Question: I am getting the following "Passed-by-value struct argument contains uninitialized data" in the code section below:
'''
for ( int i = 0; i < 48; i++ )
{
CGPoint posLevel;
LevelButton* pBtn;
if ( i >= 0 && i < 24 )
{
int nXX = (i % 4 + 1);
if ( i < [pBtnArray count] )
{
posLevel = ccp( (spMask.position.x - mySize.width / 2) + mySize.width / 5 * nXX,
mySize.height - mySize.height / 7 * (i / 4 + 1));
pBtn = [pBtnArray objectAtIndex:i];
if ( pBtn != nil )
{
[pBtn move:posLevel];
}
}
}
'''
With the arrows added by xcode, if these help??

Once the commented out code is removed, there is not much code here, so I dont understand what the issue is that XCode is throwing up.
Any help in removing this error would be appreciated!
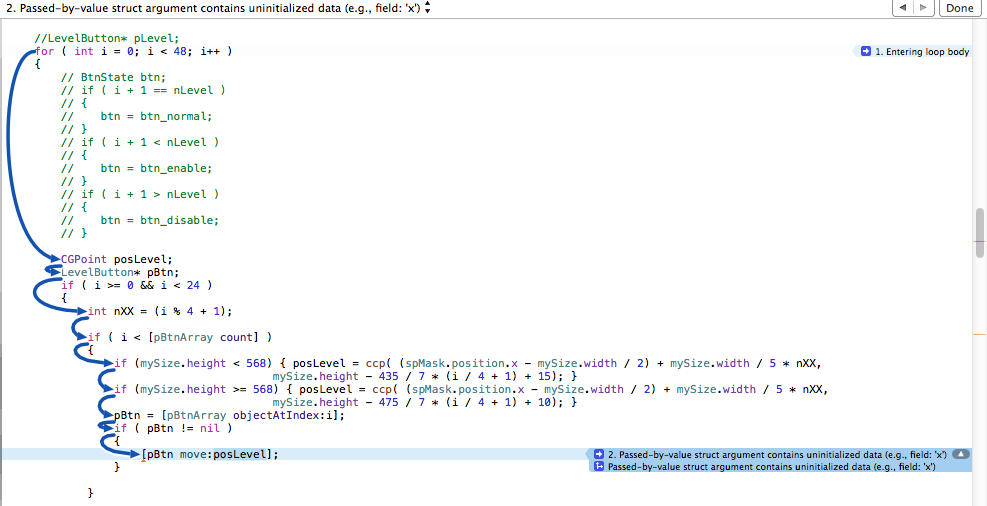
Answer: The code in your screenshot is of the form
'''
CGRect posLevel;
if (mySize.height < 568) {
posLevel = ...;
}
if (mySize.height >= 568) {
posLevel = ...;
}
[pBtn move:posLevel];
'''
and it seems that the static analyzer does not recognize that either the first
or the second if-block is executed in any case.
The blue arrows indicate a flow where both if-blocks are executed,
and in that case 'posLevel' would be undefined.
You can fix that by using if-else:
'''
CGRect posLevel;
if (mySize.height < 568) {
posLevel = ...;
} else {
posLevel = ...;
}
[pBtn move:posLevel];
'''